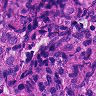
Metastatic tissue present: yes